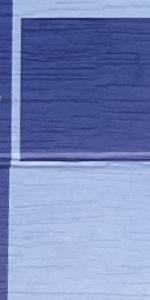
Label: Empty